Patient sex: M
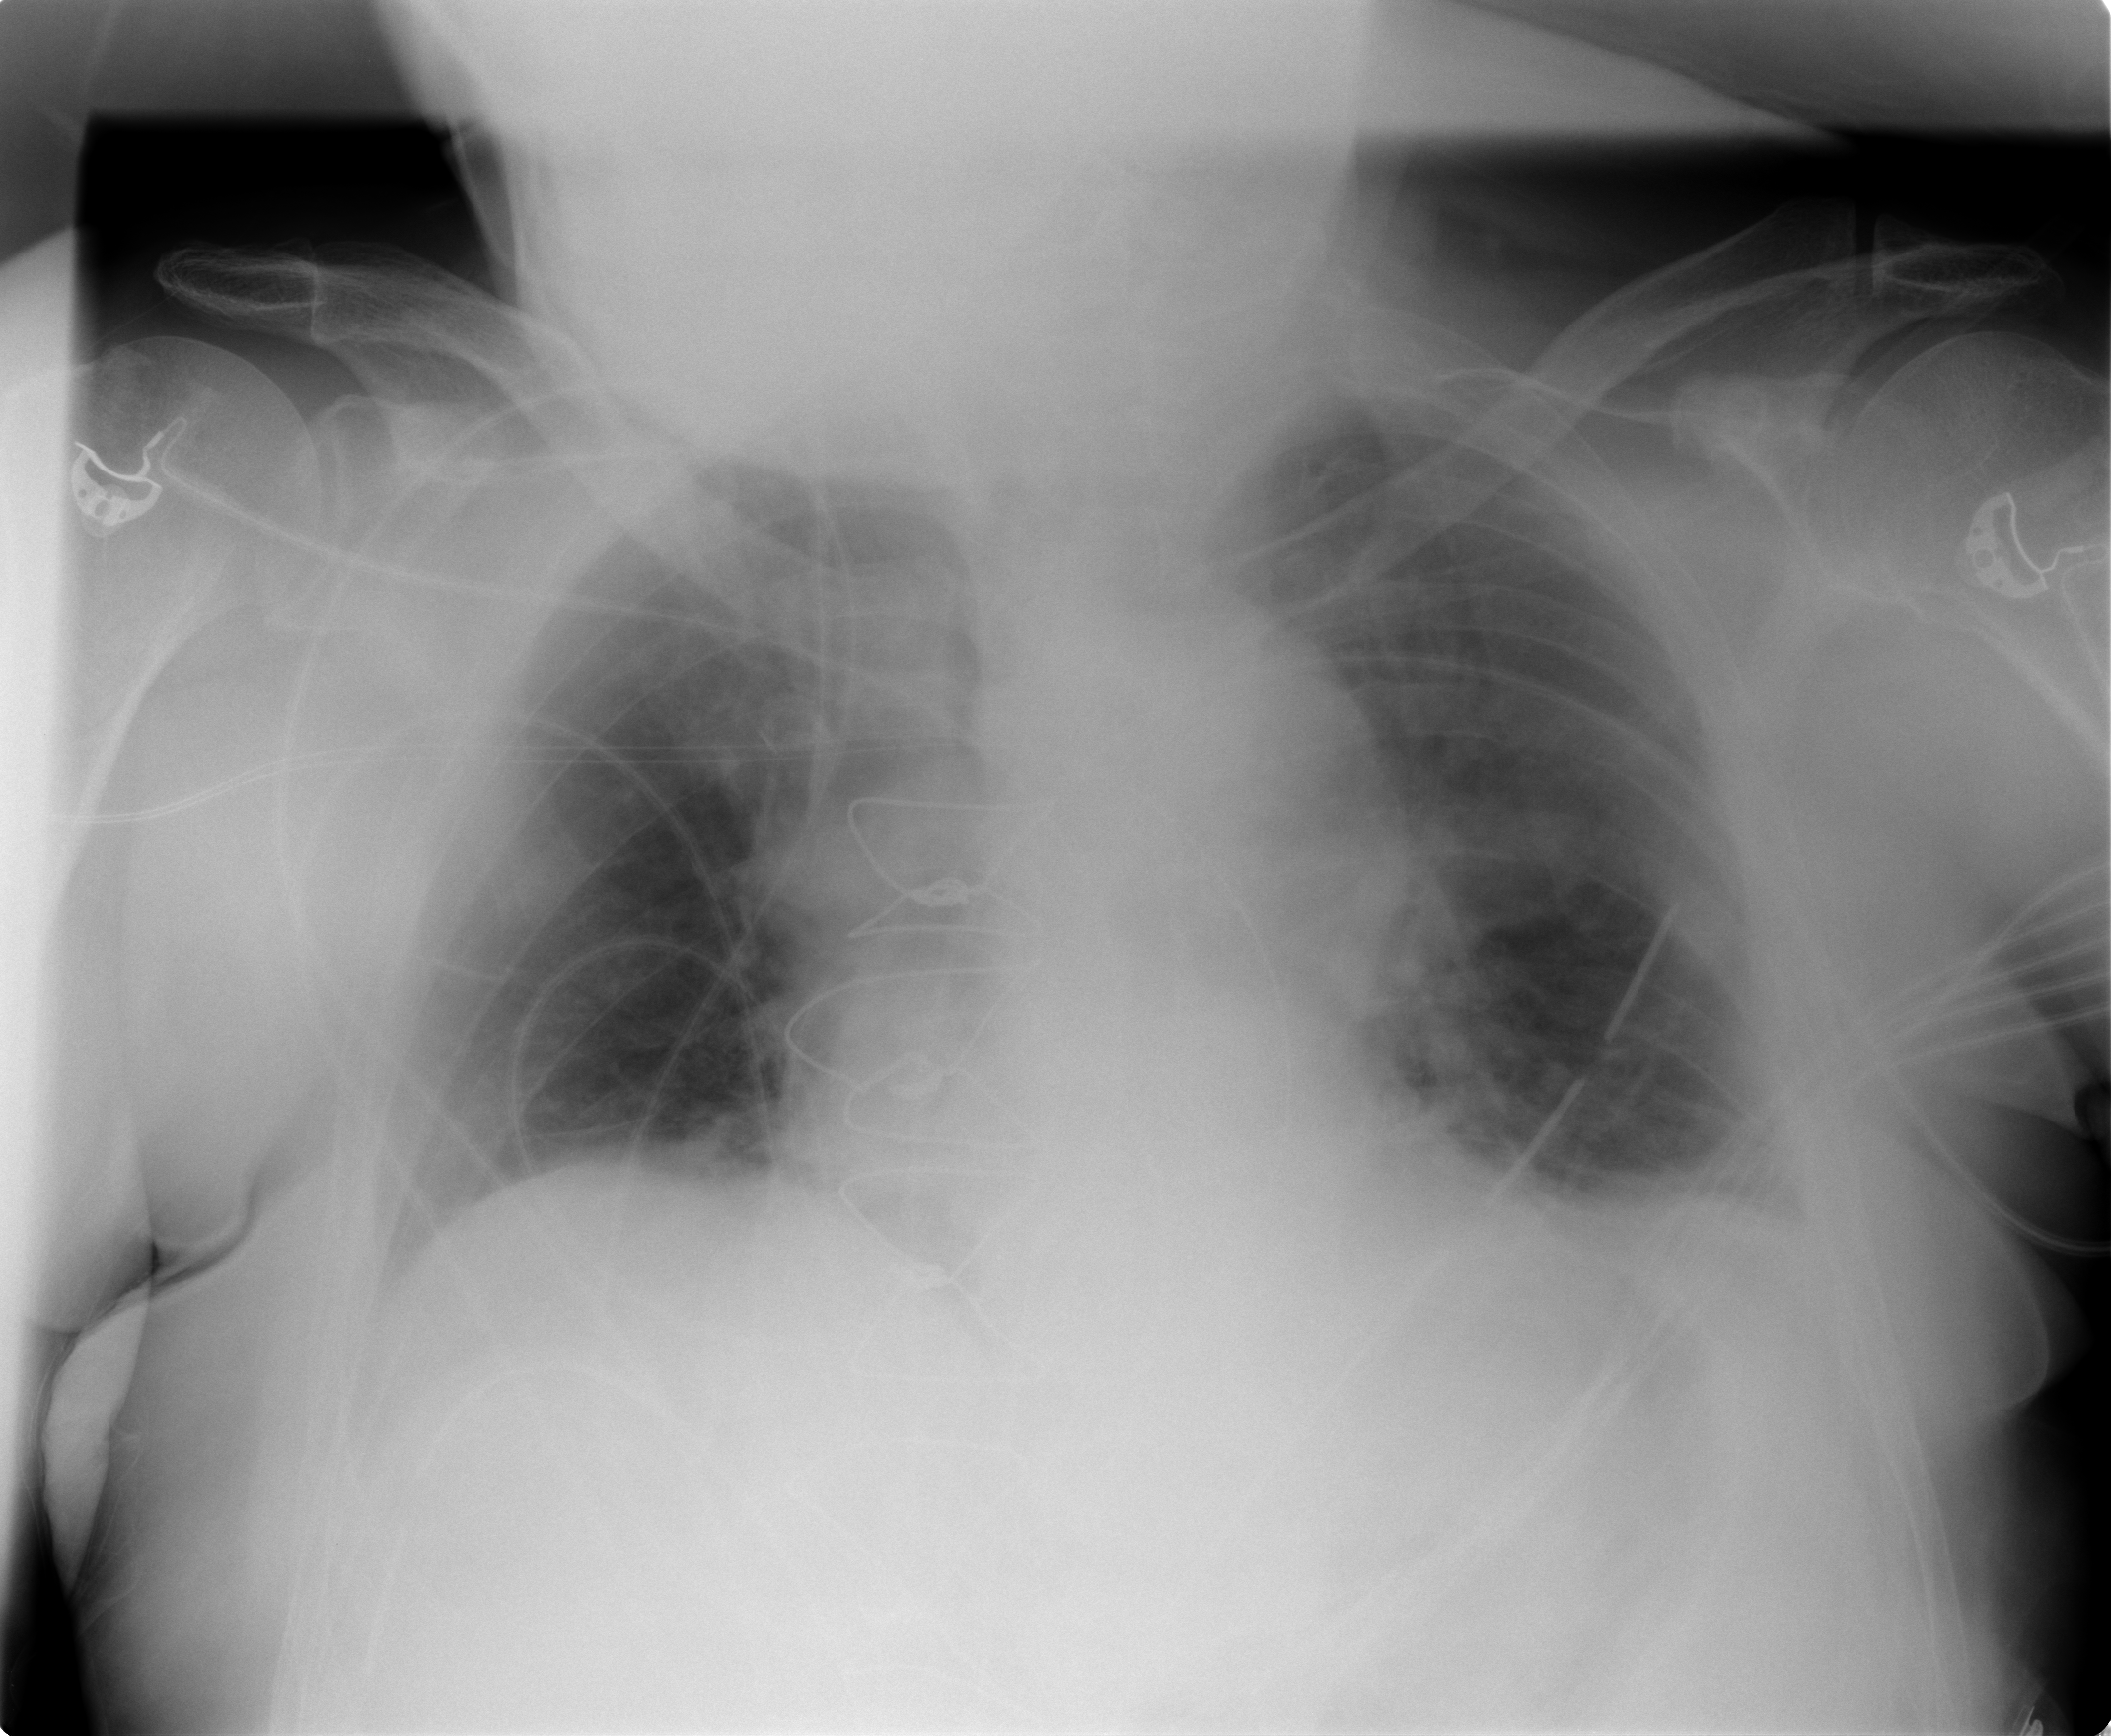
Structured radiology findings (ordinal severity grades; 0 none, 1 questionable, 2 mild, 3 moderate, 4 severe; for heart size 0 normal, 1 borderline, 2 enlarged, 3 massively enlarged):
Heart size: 0
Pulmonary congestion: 0
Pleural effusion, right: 1
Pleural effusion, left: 1
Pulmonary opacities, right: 0
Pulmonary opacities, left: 0
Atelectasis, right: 2
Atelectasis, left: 2